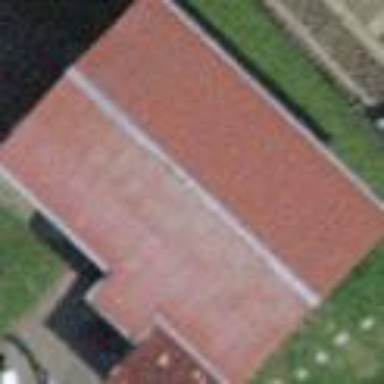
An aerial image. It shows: Community center building.